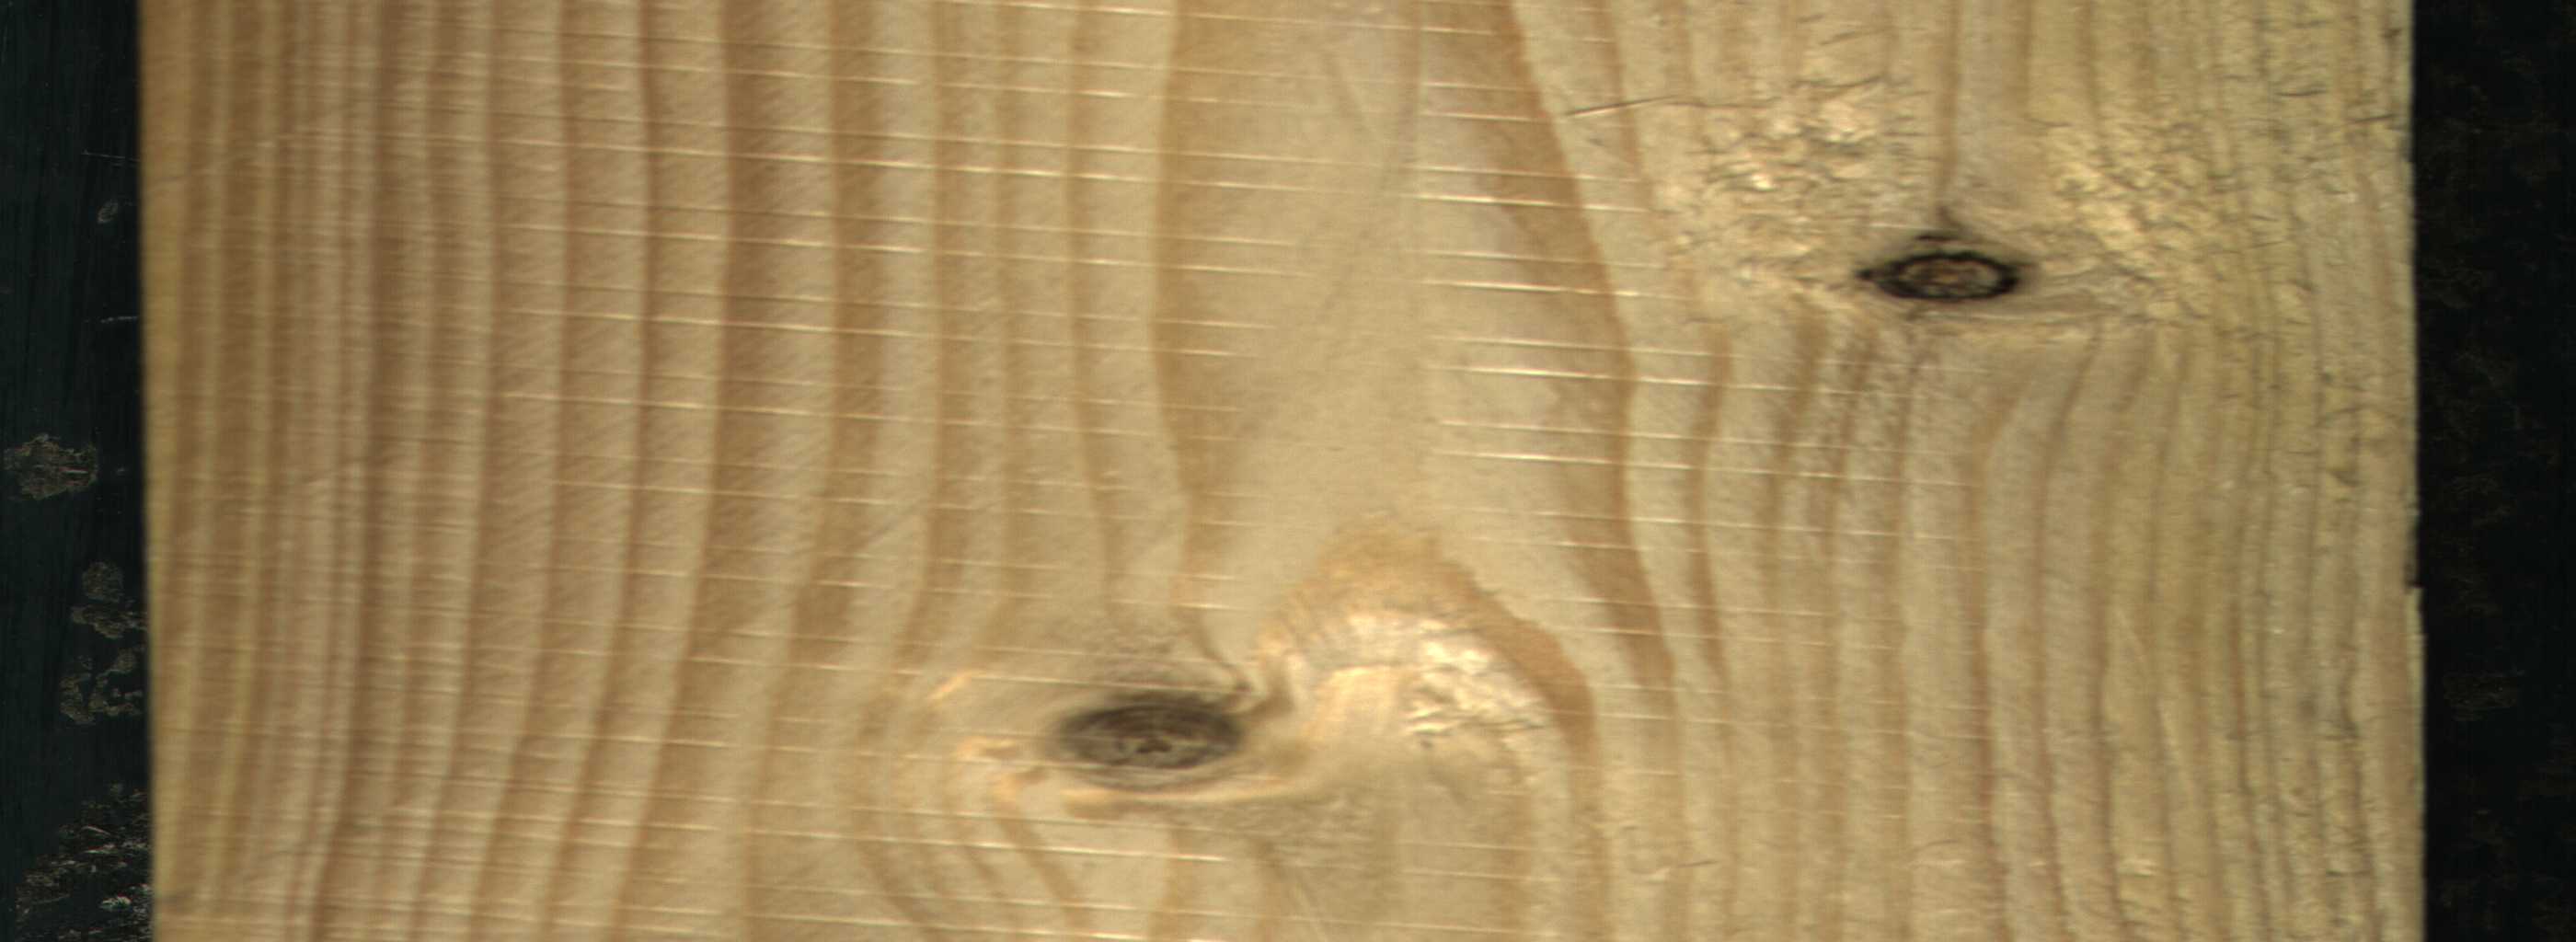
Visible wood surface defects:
Dead_Knot
Live_Knot